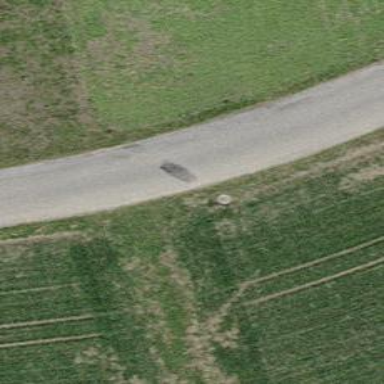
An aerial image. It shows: Unclassified road with asphalt surface.